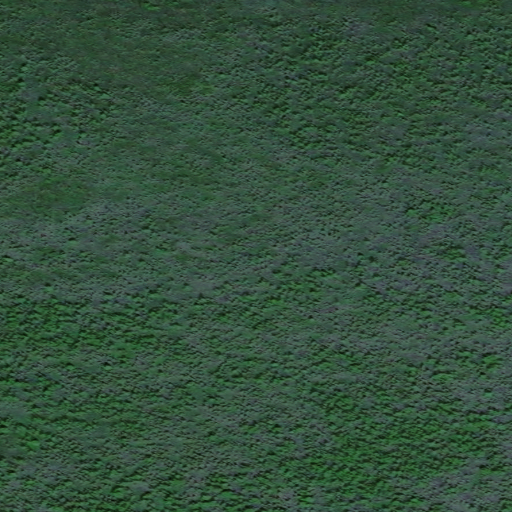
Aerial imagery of mountains in Alaska named Birch Hills containing only unknown